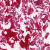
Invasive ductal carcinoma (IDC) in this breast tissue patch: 0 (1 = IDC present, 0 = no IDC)